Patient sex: M
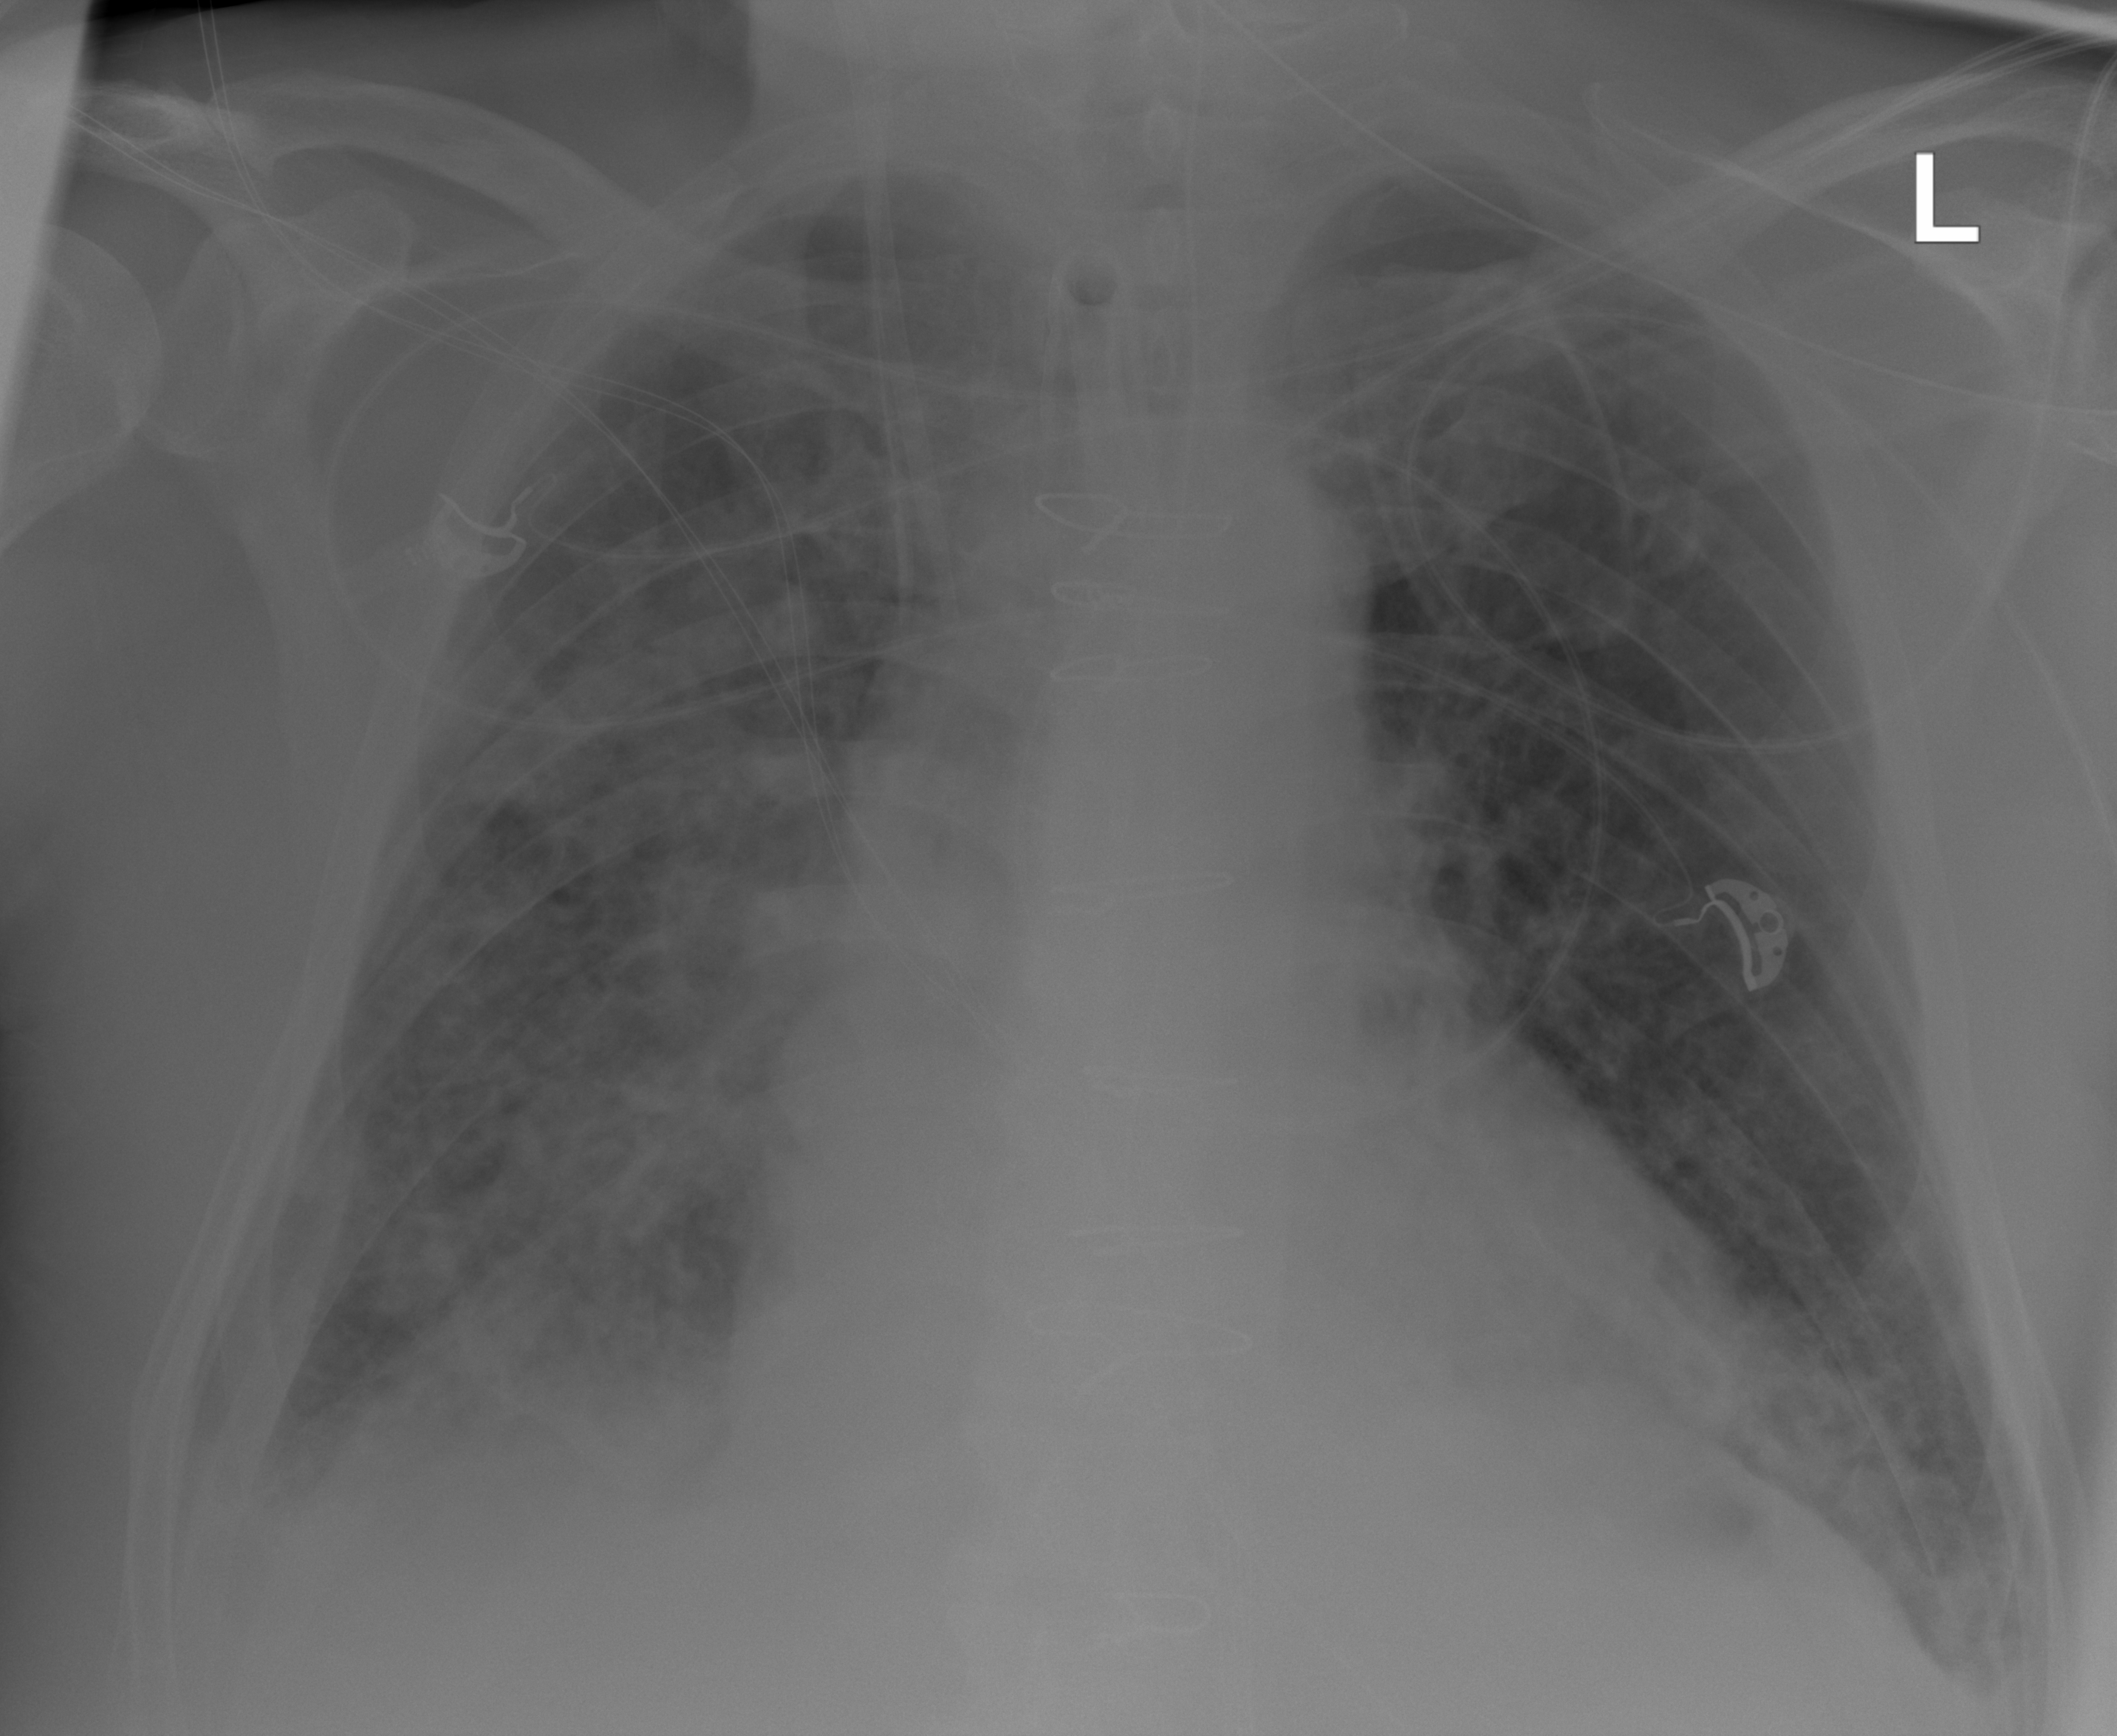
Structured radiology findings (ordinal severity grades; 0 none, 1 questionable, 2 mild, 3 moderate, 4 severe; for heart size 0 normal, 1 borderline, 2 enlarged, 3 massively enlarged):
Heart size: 2
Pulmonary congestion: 3
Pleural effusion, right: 2
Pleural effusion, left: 0
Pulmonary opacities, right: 3
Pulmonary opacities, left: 3
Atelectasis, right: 2
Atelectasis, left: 2